Question: I'm using PHP's 'json_encode()' to return some data, retrieved by jQuery's 'ajax()':
Simplified JS:
'''
$.ajax({
dataType: 'json',
contentType: 'application/json',
cache: false,
type: 'POST',
url: './api/_imgdown.php',
error: function(jqXHR, textStatus, errorThrow) {
console.log(jqXHR, textStatus, errorThrow);
},
success: function(data, textStatus, jqXHR) {
console.log(data, textStatus, jqXHR);
}
});
'''
The PHP is:
'''
header('Content-Type: application/json; charset=UTF-8');
//default apiResponse
$apiResponse = [
"status" => 1,
"message" => "success",
"data" => null
];
'''
Then when php runs my code, it ends by adding this data:
'''
$apiResponse['data'][] = [
"mid" => (int)$mid,
"card_type" => $card_type,
"header_size" => (int)$headers['Content-Length'],
"saved_size" => (int)filesize($imgSavePath),
"saved_path" => $imgSavePath
];
//spit out the JSON
echo json_encode($apiResponse);
exit();
'''
The JSON:
'''
{"status":1,"message":"success","data":[{"mid":340052,"card_type":"kakusei","header_size":48337,"saved_size":48337,"saved_path":"..\/card\/kakusei\/340052.png"}]}
'''
At first it seems valid. My Ajax that retrieves this PHP always ends with 'parseerror' (thus going into the 'error' part of 'ajax()').
If you copy and paste this JSON on <URL> says is not valid.
I've tried 'echo json_encode($apiResponse, JSON_UNESCAPED_SLASHES);' even though escaping slashes is ok '\/' but made no difference.
Extra info: Testing on Windows7, Chrome v28.XX, using PHP 5.4.XX on Apache
Questions I've read before actually posting this one:
- <URL>
---
Copying from SO into JSONlint gives valid json. So I investigated a little further and noticed the PHP is creating a weird hidden character that is actually making json invalid. See below screenshot. How I fix that?

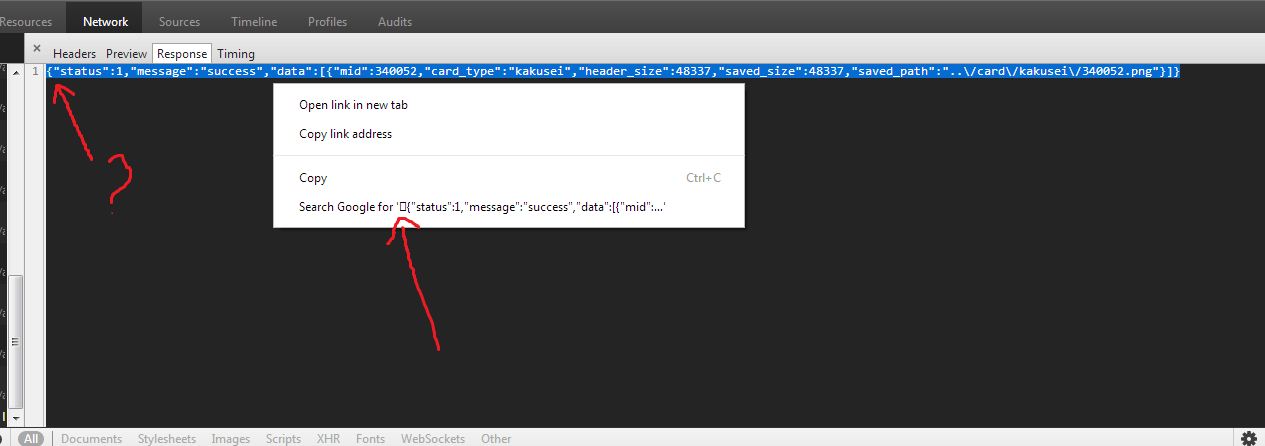
Answer: It could be an issue with a BOM mark. Try to save the file as normal UTF-8 instead.